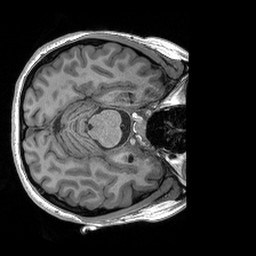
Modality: T1w
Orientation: axial
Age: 19
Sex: female
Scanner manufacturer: siemens
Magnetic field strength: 3 T
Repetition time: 2.4 s
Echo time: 0.00191 s